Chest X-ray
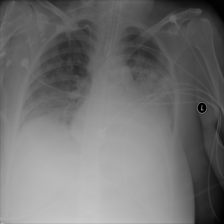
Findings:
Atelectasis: negative
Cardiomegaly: positive
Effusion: positive
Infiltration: positive
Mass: negative
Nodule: negative
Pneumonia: negative
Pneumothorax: negative
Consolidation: negative
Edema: negative
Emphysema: negative
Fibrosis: negative
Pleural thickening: negative
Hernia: negative